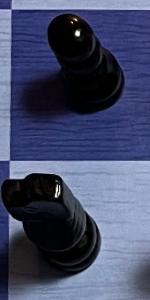
Label: Knight_Black